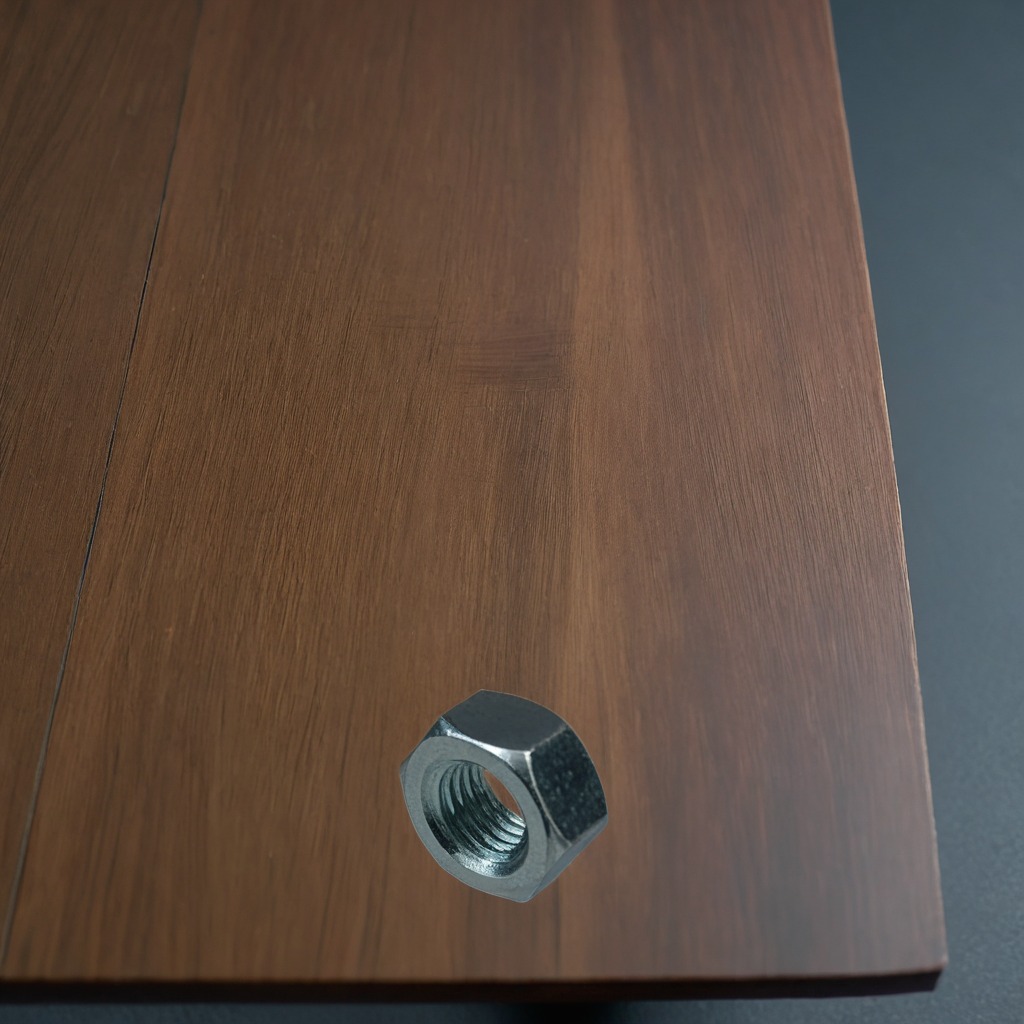
A metal nut is lying on the old table in the small garage at twilight.